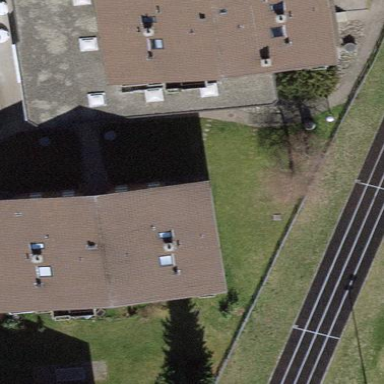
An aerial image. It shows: Building with gabled roof oriented across.